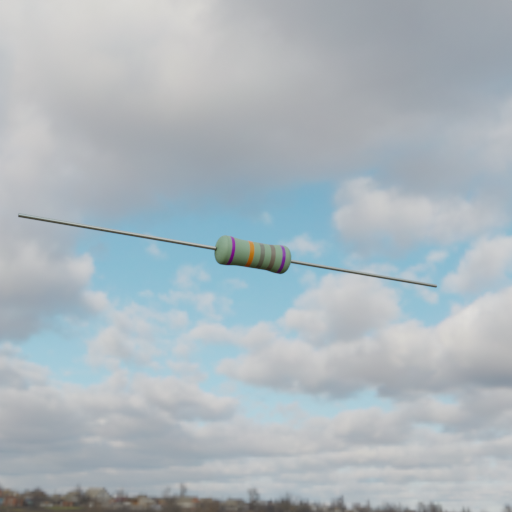
Resistor colour bands (in order): violet, orange, gray, gray, violet